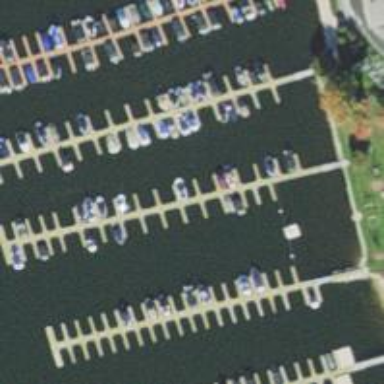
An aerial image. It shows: Man-made pier.